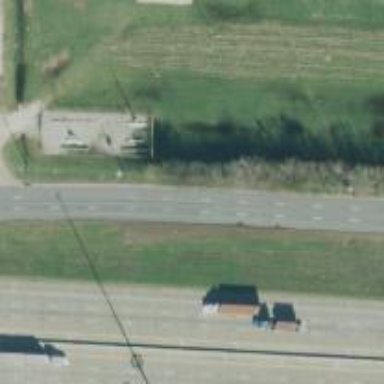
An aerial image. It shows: Secondary road with frontage road alongside.